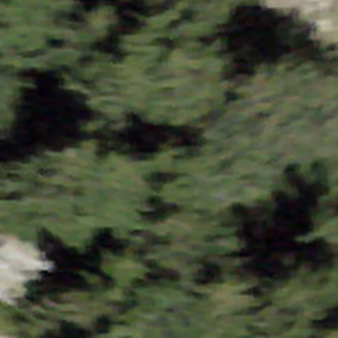
Label: other